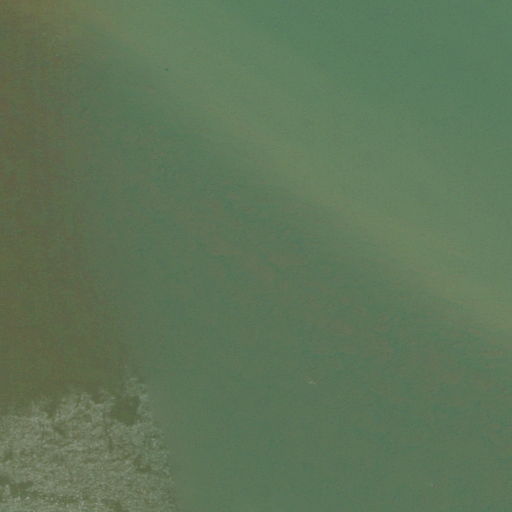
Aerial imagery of bar in Tennessee named Little River Shoals containing only open water